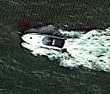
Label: Civil_yacht